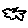
Label: cloud